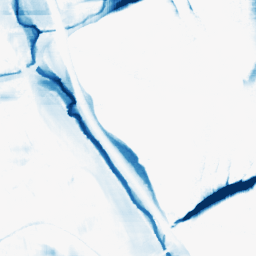
Category: morphological
Decomposition family: morphological_rect
Decomposition parameters: operation: closing
width: 50
height: 20
Upsampling method: sinc_blackman
Upsampling parameters: scale: 2
kernel_size: 8
Upsampling scale: 2